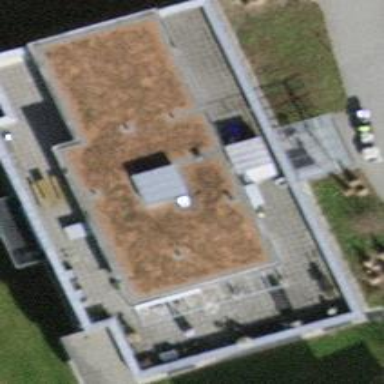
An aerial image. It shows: Building with apartments and flat roof.